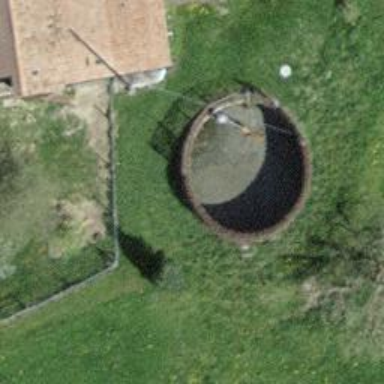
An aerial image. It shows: Building with storage tank.